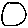
Label: circle